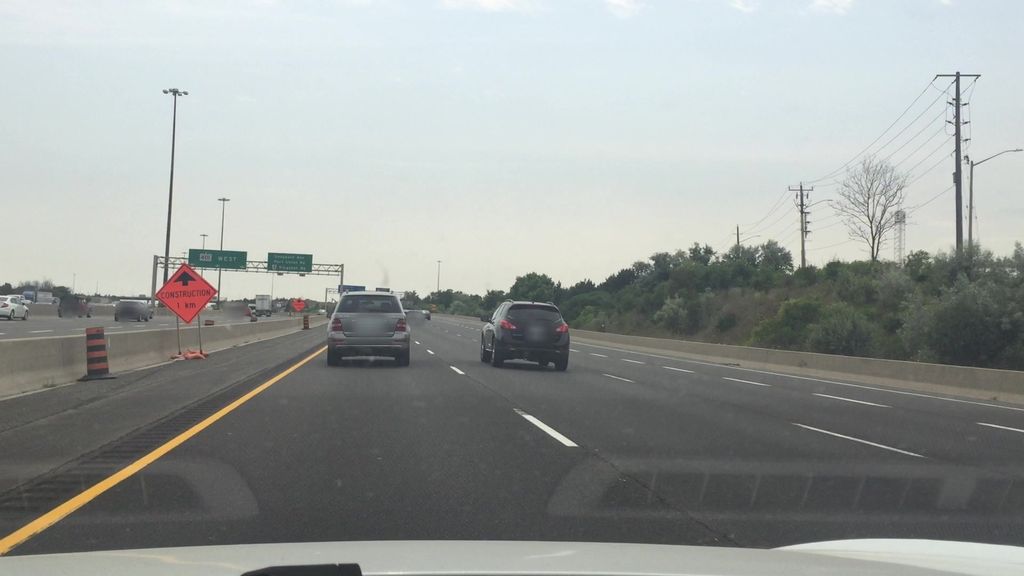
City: toronto